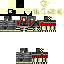
A male skeleton skin with dark skin, wearing brown helmet dressed in a red armor chest and red pants, featuring a closed mouth.